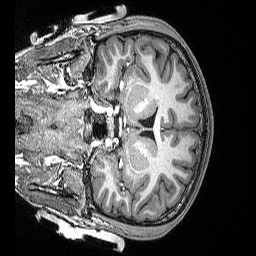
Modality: T1w
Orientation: coronal